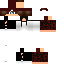
A female human skin with medium skin, wearing brown long hair dressed in a blue hoodie and black pants, featuring a closed mouth.